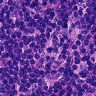
Metastatic tissue present: no